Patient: sex F, age 75
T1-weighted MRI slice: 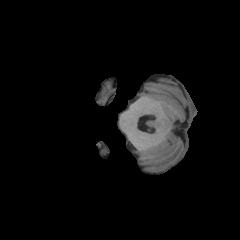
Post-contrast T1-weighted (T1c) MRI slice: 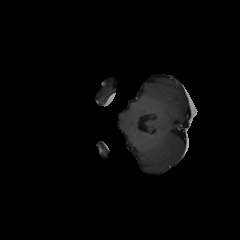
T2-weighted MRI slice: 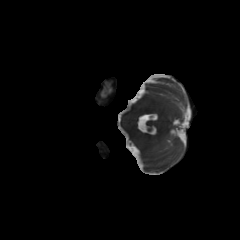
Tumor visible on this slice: no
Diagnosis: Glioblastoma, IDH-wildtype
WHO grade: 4